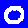
Digit: 0